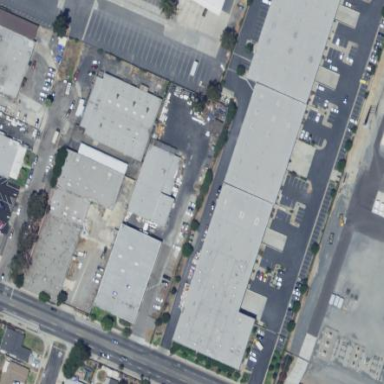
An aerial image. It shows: Warehouse building.